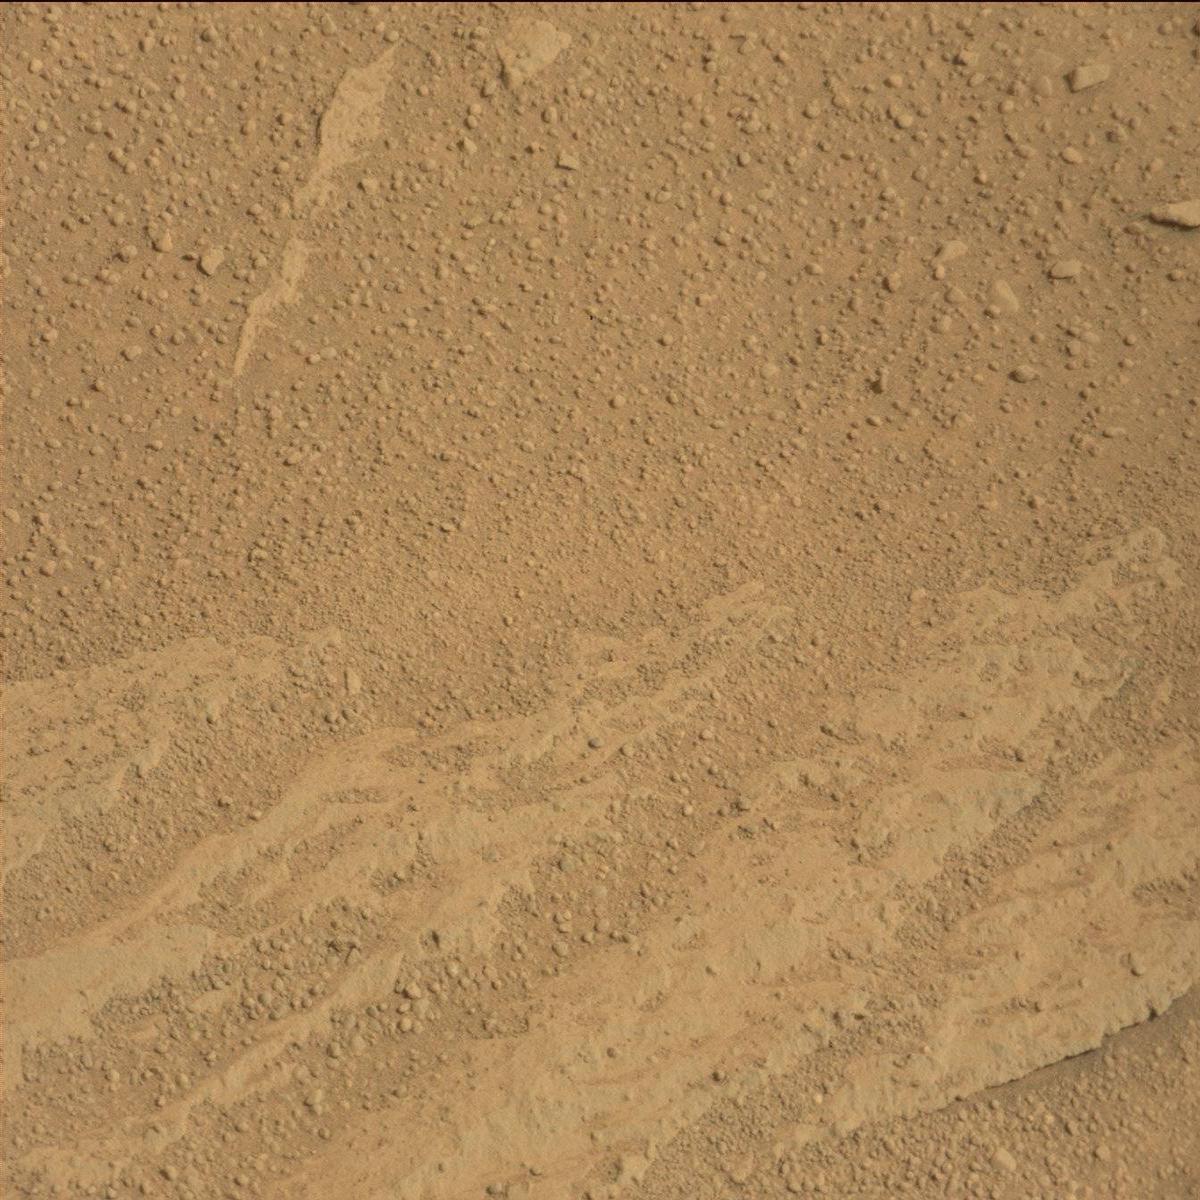
Terrain classes present: Bedrock, Rock, Sand / Soil